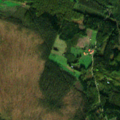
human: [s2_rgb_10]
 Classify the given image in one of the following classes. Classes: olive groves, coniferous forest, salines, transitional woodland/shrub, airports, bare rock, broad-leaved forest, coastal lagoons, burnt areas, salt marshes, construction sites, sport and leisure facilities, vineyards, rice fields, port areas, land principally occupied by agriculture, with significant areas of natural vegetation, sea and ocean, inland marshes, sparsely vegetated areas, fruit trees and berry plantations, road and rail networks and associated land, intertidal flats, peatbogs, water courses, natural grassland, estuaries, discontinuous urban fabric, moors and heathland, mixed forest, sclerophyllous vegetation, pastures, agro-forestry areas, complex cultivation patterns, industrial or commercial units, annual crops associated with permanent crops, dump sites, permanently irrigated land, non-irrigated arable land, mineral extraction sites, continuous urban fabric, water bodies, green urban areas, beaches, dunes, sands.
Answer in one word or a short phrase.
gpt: land principally occupied by agriculture, with significant areas of natural vegetation, coniferous forest, mixed forest, peatbogs